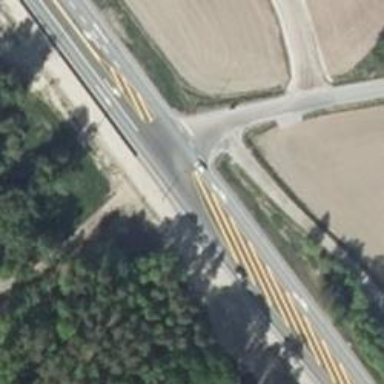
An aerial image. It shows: Asphalt trunk highway.